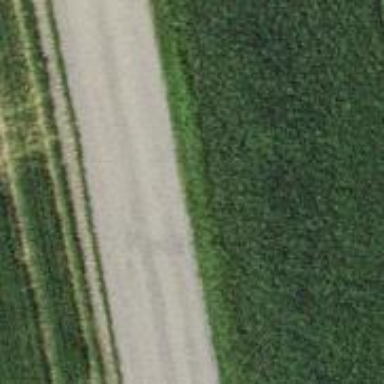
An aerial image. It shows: Paved tertiary road.